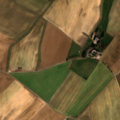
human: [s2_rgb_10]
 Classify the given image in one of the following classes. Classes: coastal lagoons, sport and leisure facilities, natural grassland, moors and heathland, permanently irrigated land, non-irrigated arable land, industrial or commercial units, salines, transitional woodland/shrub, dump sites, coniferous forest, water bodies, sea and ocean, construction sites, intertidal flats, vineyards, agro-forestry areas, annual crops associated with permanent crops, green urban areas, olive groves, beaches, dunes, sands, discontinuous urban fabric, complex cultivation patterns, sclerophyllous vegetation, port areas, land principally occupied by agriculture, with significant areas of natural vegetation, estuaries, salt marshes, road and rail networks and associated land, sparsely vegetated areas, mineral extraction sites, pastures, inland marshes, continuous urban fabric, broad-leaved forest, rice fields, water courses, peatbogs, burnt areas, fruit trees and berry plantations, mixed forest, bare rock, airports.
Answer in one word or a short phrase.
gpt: non-irrigated arable land